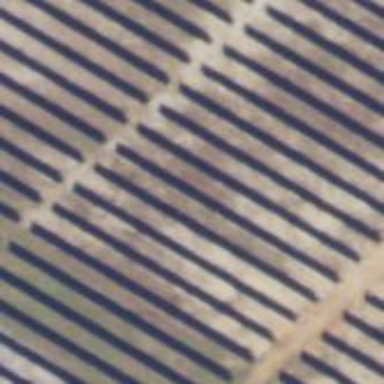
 consisting of solar photovoltaic panels."